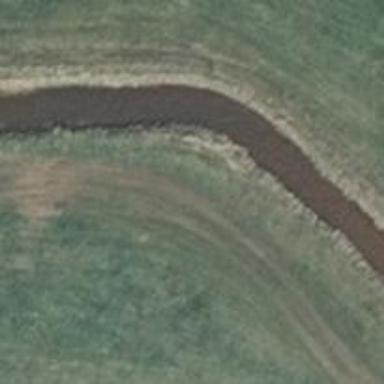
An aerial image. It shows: Grass track road with grade 5 tracktype.